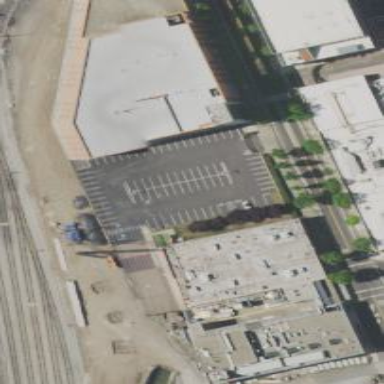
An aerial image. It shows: Industrial building.